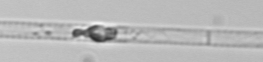
Label: Dactyliosolen_blavyanus